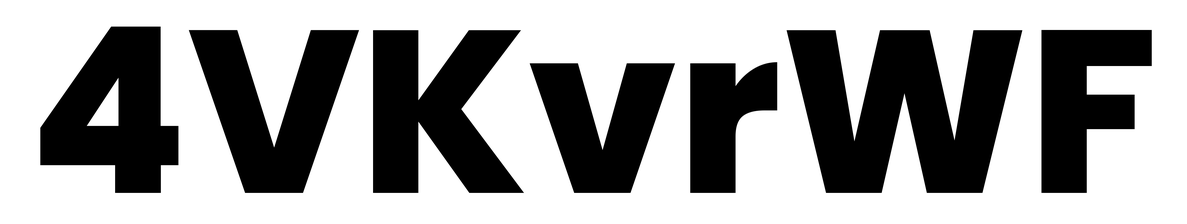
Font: Poppins-ExtraBold